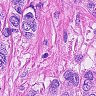
Metastatic tissue present: yes